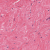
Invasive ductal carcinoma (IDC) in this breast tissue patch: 0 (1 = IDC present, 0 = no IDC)